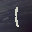
Label: 1